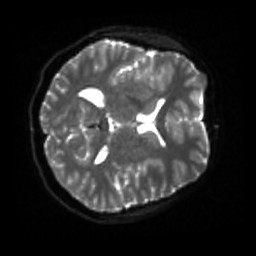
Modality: sbref
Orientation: axial
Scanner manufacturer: siemens
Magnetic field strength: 3 T
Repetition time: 4 s
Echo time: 0.0594 s